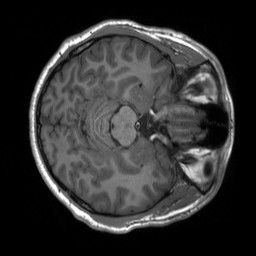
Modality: T1w
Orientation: axial
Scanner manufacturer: siemens
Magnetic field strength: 3 T
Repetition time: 2.3 s
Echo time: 0.00207 s